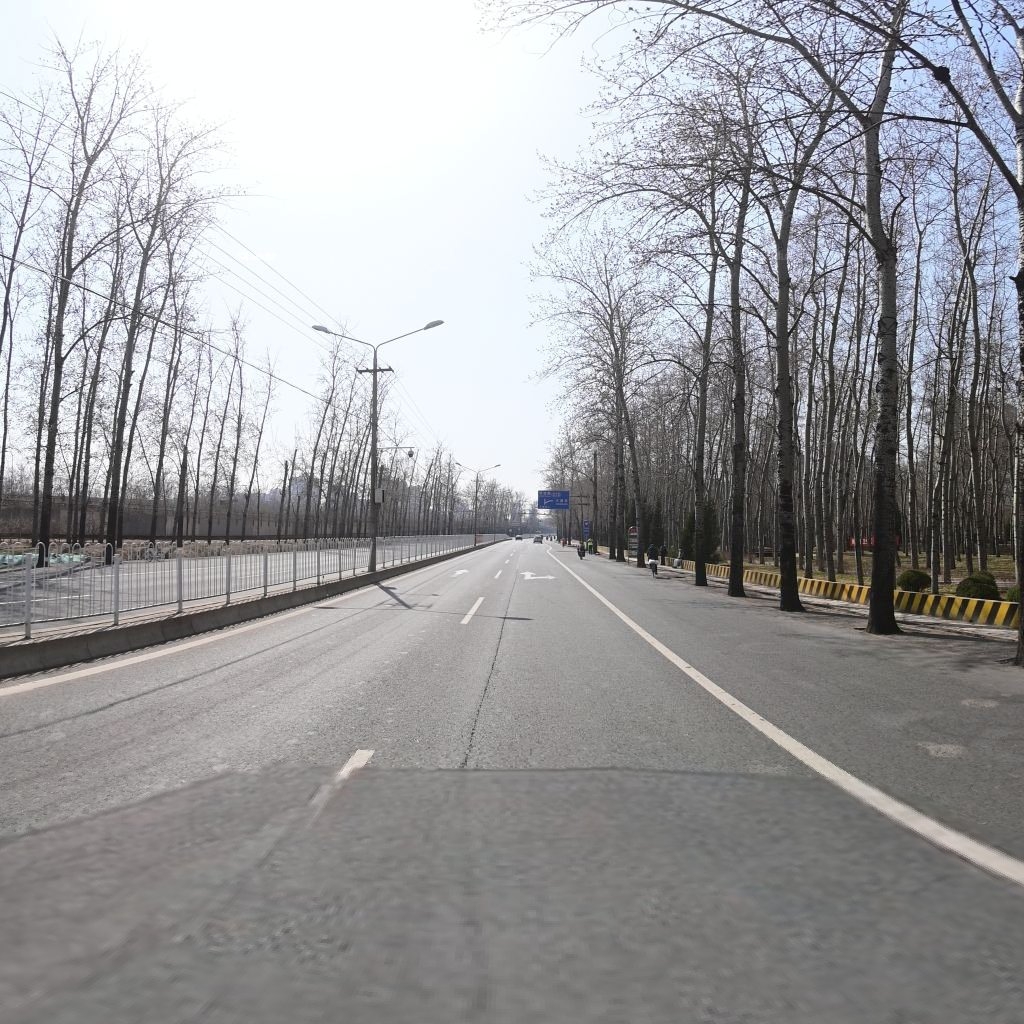
Region: Chaoyang
Road damage annotations: longitudinal crack